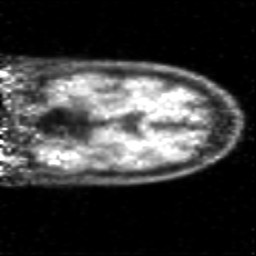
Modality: PET
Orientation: coronal
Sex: male
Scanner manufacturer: siemens